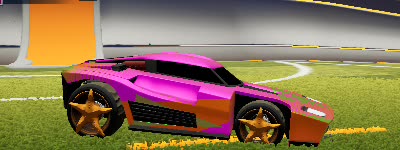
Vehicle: breakout